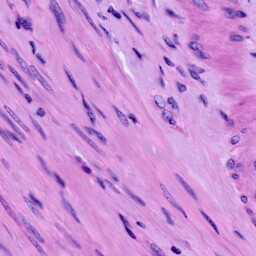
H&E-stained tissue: Cervix